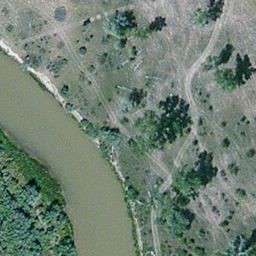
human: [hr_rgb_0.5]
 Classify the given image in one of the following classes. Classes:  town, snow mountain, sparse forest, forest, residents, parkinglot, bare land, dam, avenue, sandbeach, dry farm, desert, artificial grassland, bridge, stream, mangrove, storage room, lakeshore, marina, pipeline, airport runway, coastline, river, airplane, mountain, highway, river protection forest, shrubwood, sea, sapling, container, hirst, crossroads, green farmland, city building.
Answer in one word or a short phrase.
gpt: river